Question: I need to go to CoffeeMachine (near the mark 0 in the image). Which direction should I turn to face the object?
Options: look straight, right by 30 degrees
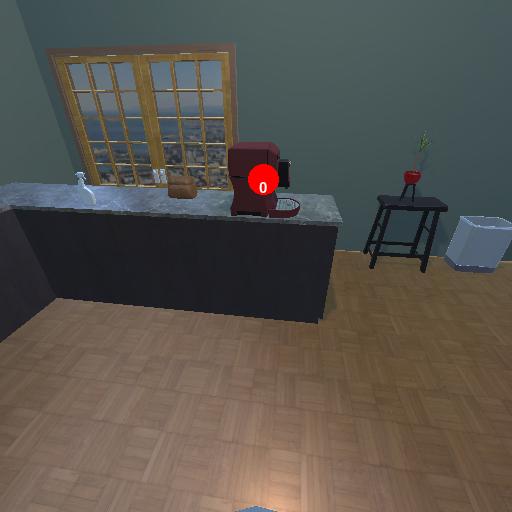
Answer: look straight